Field crop: maize
Growth stage: 2
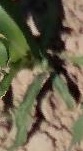
Species: maize